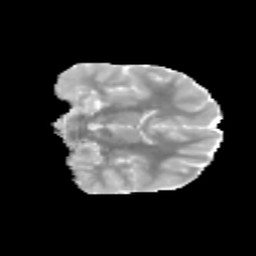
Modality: MD
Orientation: coronal
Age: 11
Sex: male
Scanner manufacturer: siemens
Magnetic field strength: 3 T
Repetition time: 3.8 s
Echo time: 0.07 s